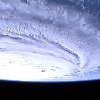
Label: cloud